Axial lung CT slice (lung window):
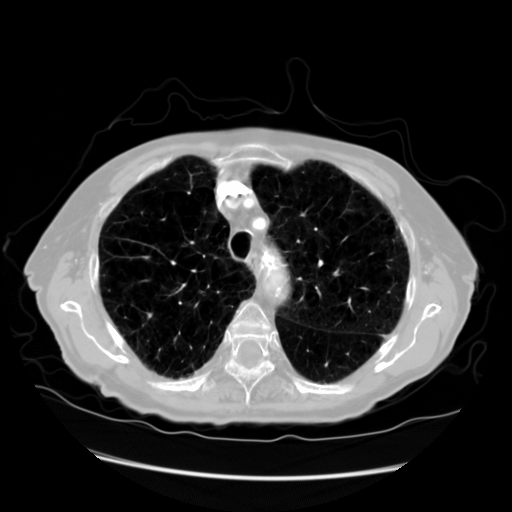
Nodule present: no